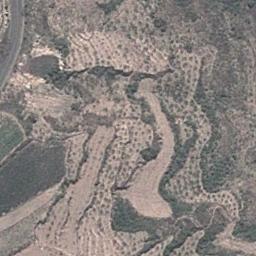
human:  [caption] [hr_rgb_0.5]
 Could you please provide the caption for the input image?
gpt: Many green plants are on the terrace .

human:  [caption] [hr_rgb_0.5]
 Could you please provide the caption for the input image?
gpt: The bare terrace is next to some trees .

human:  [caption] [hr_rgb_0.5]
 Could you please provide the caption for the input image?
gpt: A large layer of brown and green mixed terraces .

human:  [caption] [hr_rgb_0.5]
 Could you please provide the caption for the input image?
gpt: There is a straight path between the terraces .

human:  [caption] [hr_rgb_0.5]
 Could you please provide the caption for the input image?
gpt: There are many yellow terraces and some green ones .